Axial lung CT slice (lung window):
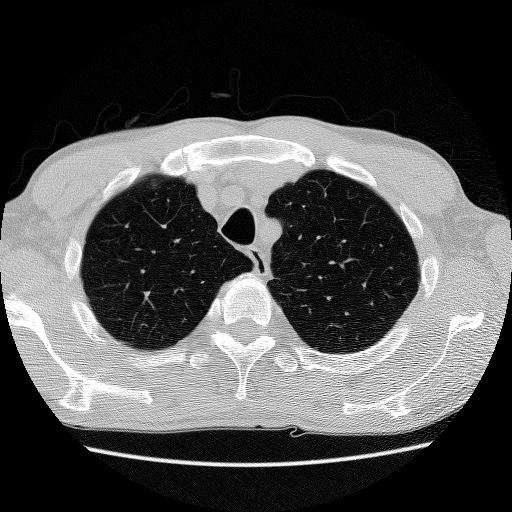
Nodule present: no